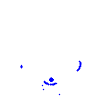
Particle: kaon